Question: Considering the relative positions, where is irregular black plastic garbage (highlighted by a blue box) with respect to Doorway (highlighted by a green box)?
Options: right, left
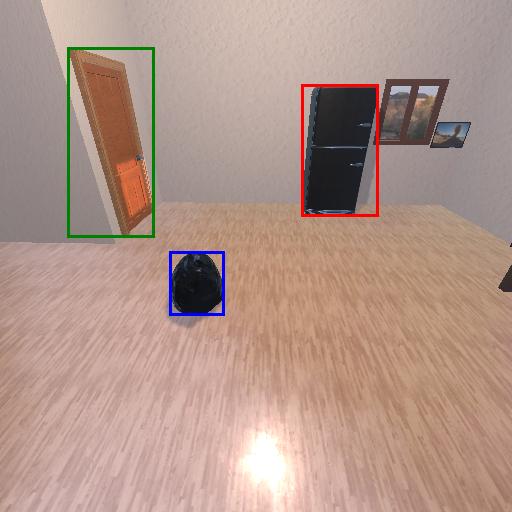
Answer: right